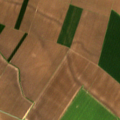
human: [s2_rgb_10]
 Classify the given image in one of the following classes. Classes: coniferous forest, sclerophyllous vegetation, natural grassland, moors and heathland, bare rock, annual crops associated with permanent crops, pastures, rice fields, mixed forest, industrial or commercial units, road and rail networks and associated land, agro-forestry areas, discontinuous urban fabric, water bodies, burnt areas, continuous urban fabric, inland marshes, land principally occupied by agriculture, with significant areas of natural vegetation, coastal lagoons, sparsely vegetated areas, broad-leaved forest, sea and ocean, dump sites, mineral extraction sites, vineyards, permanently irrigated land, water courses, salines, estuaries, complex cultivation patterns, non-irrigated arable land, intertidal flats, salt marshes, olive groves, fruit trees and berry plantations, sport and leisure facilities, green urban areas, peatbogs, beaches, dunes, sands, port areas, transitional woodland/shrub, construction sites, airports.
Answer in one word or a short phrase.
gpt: non-irrigated arable land